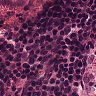
Metastatic tissue present: no